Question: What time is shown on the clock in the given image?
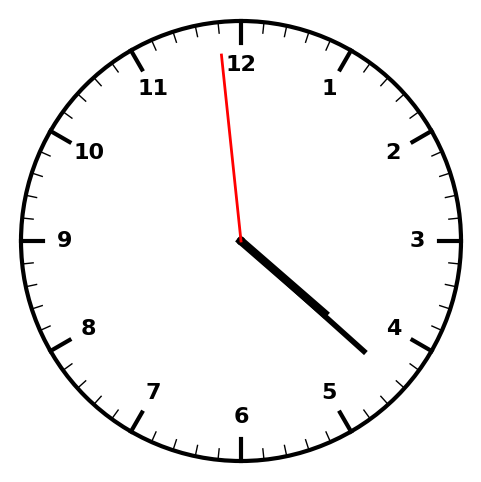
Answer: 04:21:59